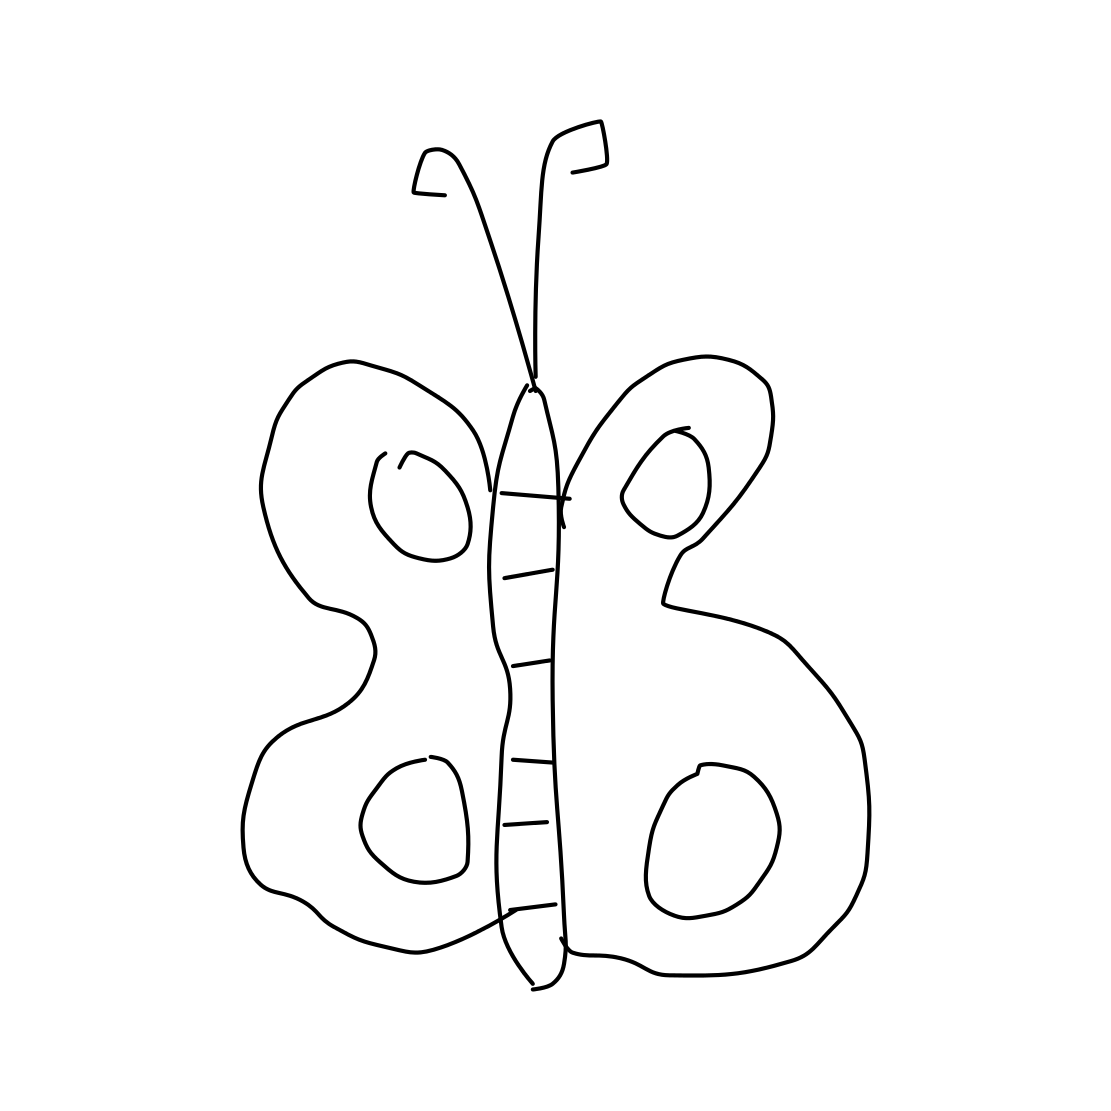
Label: butterfly